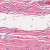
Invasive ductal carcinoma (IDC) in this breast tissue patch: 0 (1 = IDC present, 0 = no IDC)